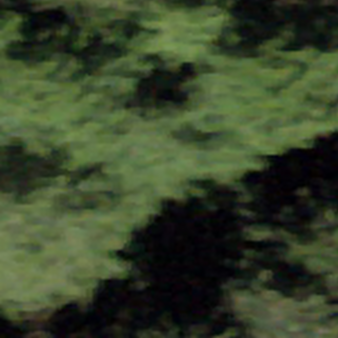
Label: other